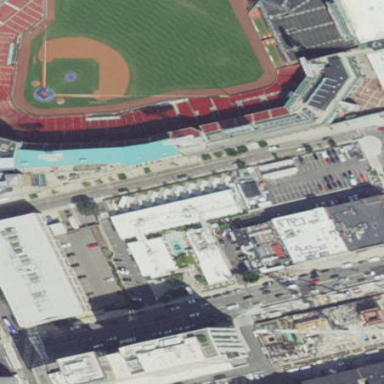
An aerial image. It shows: Stadium used for baseball.